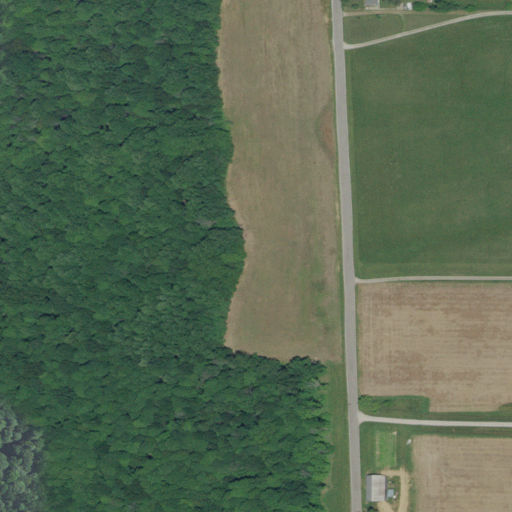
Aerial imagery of ridge(s) in Indiana named Hog Ridge containing deciduous forest, pasture, cultivated crops, open development, mixed forest, and low intensity development